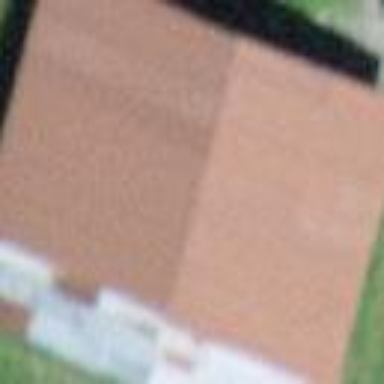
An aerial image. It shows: Barn.